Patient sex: M
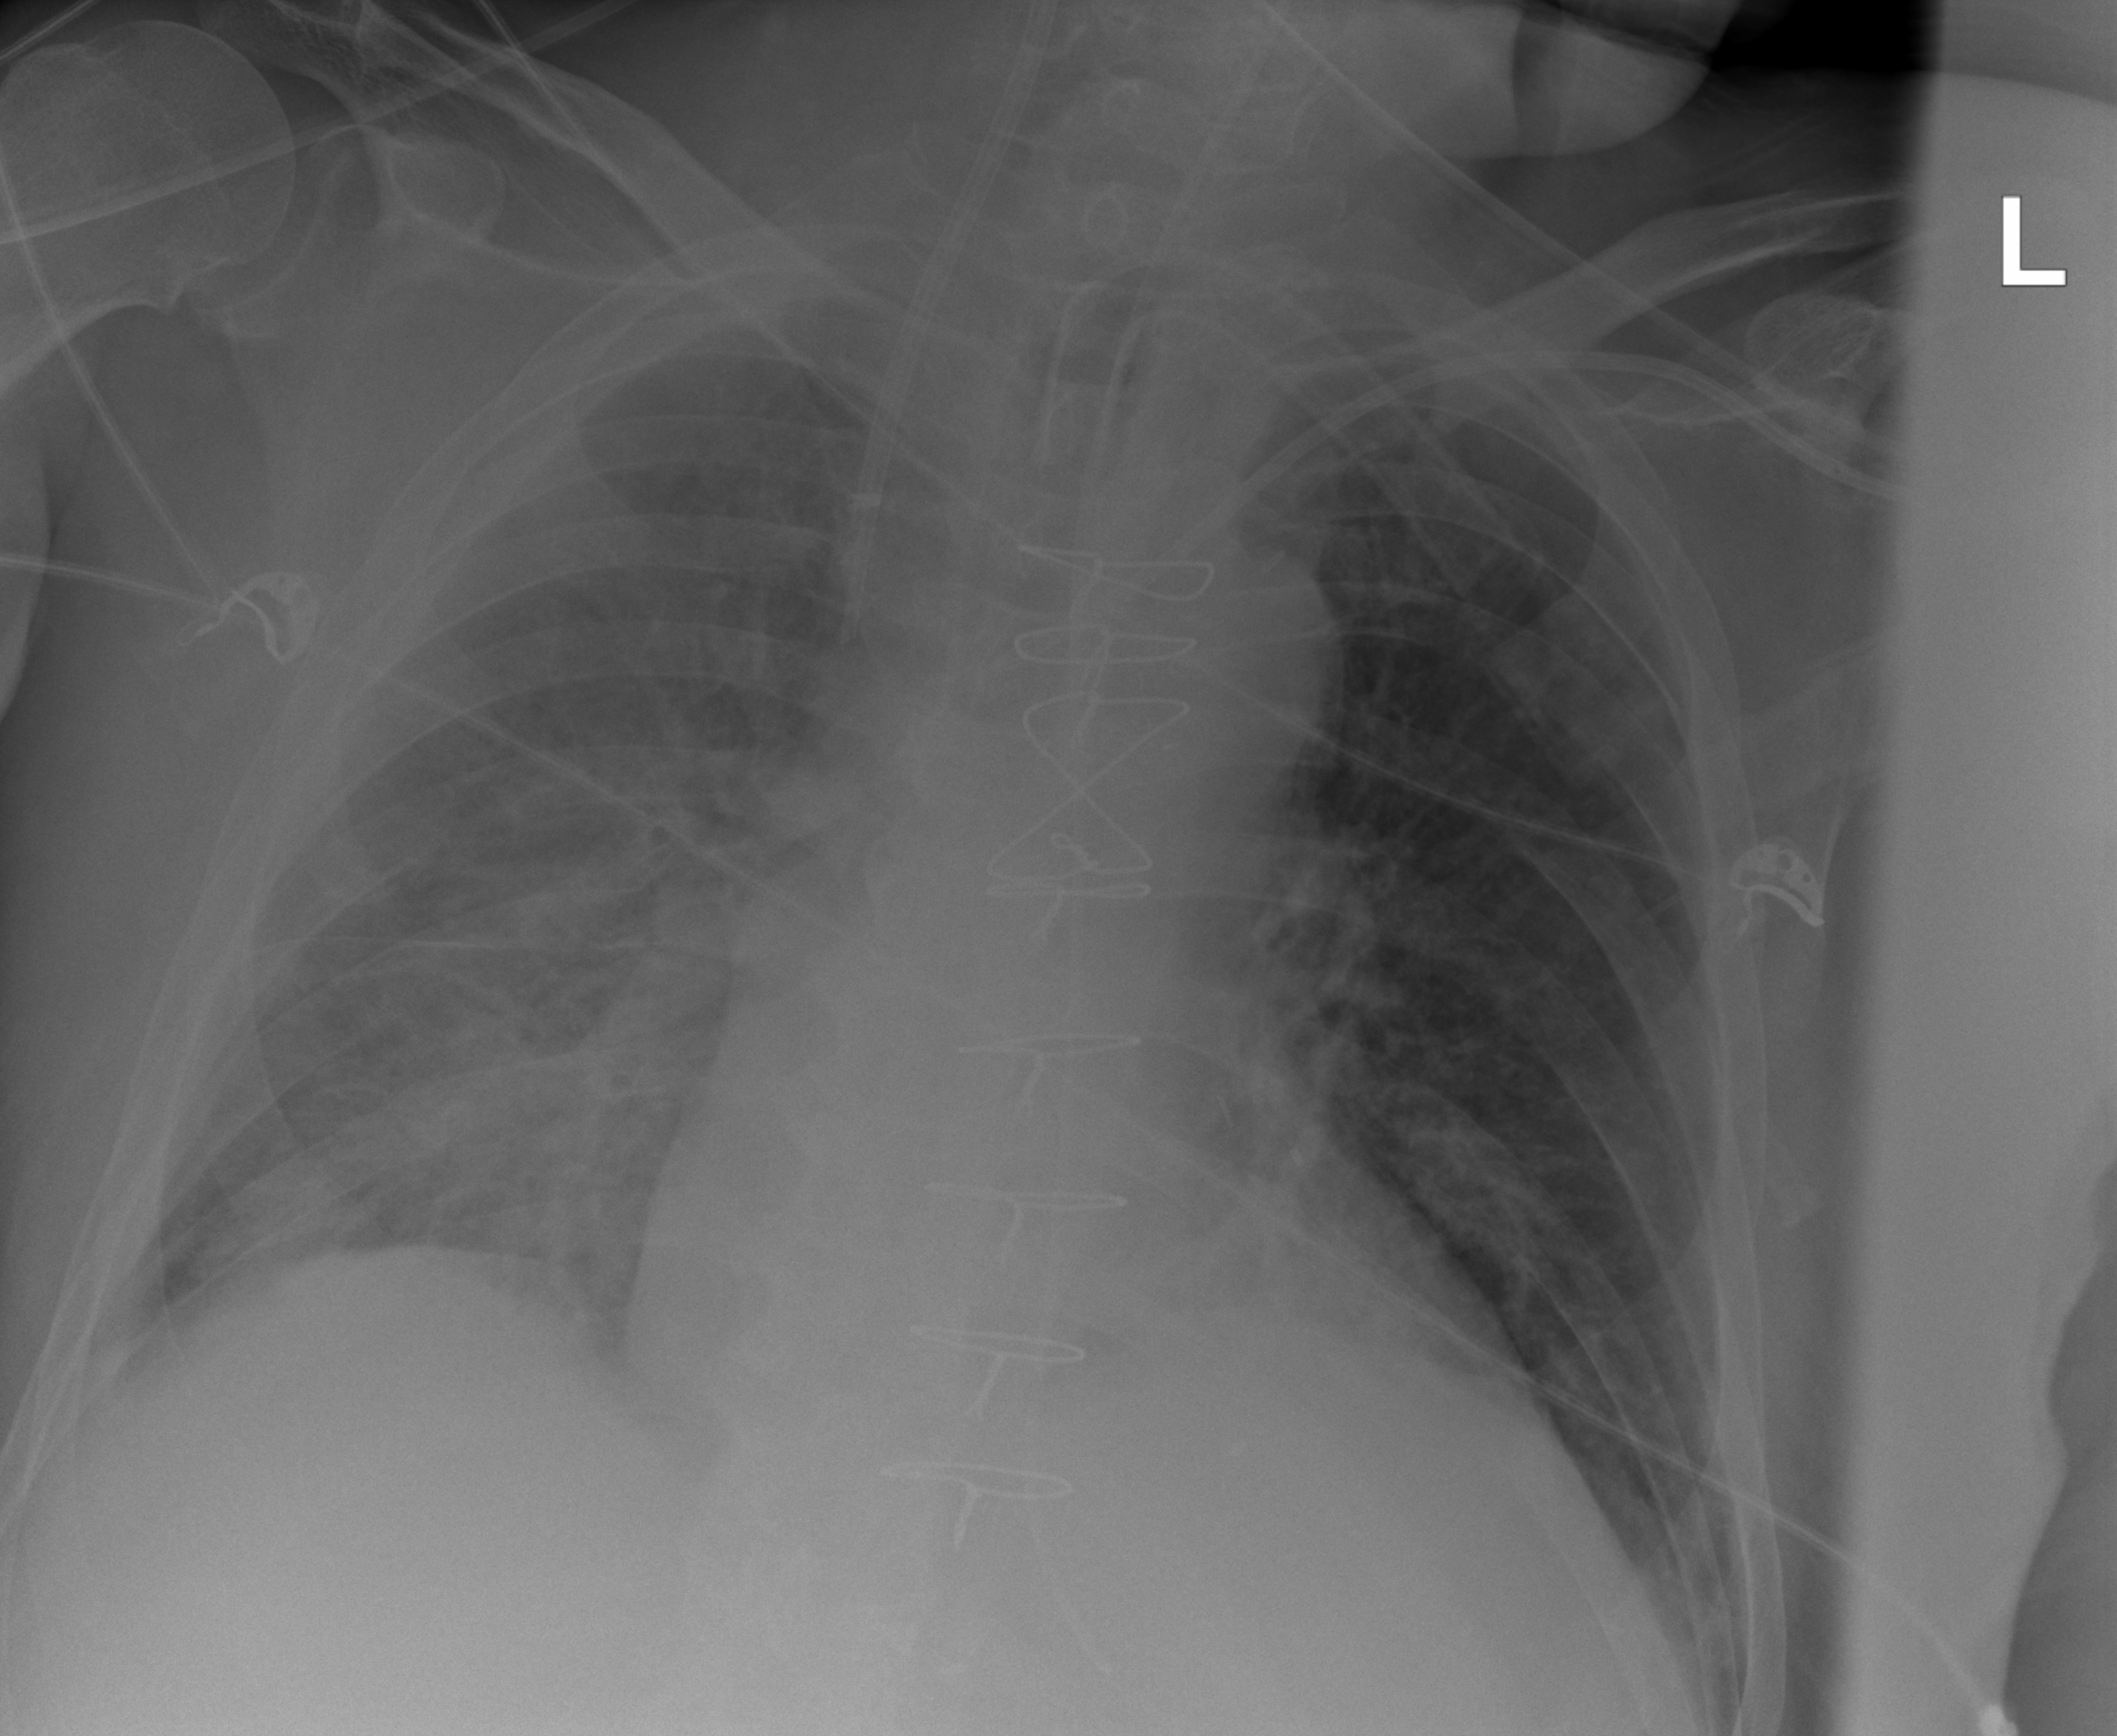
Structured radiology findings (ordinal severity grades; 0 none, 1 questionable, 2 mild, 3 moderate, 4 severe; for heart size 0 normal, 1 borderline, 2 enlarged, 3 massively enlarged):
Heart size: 1
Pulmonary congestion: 2
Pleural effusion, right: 3
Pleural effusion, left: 2
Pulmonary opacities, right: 1
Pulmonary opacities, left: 1
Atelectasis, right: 3
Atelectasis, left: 2